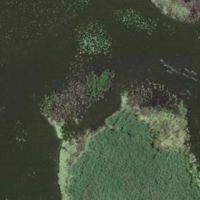
EUNIS habitat code: 16
Species observed at this site:
Corvus corone
Alcedo atthis
Bucephala clangula
Sylvia atricapilla
Poecile palustris
Larus michahellis
Cygnus olor
Ardea alba
Erithacus rubecula
Anas acuta
Branta hutchinsii
Mergus serrator
Cyanistes caeruleus
Sturnus vulgaris
Chloris chloris
Larus canus
Corvus frugilegus
Mareca penelope
Passer montanus
Turdus merula
Calidris alpina
Circus aeruginosus
Spatula clypeata
Mareca strepera
Mergus merganser
Milvus milvus
Turdus pilaris
Regulus regulus
Calidris pugnax
Motacilla alba
Numenius arquata
Certhia brachydactyla
Tachybaptus ruficollis
Podiceps cristatus
Turdus philomelos
Fulica atra
Anas crecca
Emberiza citrinella
Dendrocopos major
Podiceps nigricollis
Turdus viscivorus
Buteo buteo
Anthus pratensis
Gallinago gallinago
Chroicocephalus ridibundus
Phylloscopus collybita
Gallinula chloropus
Alauda arvensis
Pica pica
Sitta europaea
Garrulus glandarius
Columba livia
Panurus biarmicus
Falco tinnunculus
Alopochen aegyptiaca
Accipiter gentilis
Anas platyrhynchos
Aythya ferina
Streptopelia decaocto
Aythya fuligula
Fringilla coelebs
Tadorna tadorna
Carduelis carduelis
Columba palumbus
Anser albifrons
Phalacrocorax carbo
Parus major
Anser anser
Accipiter nisus